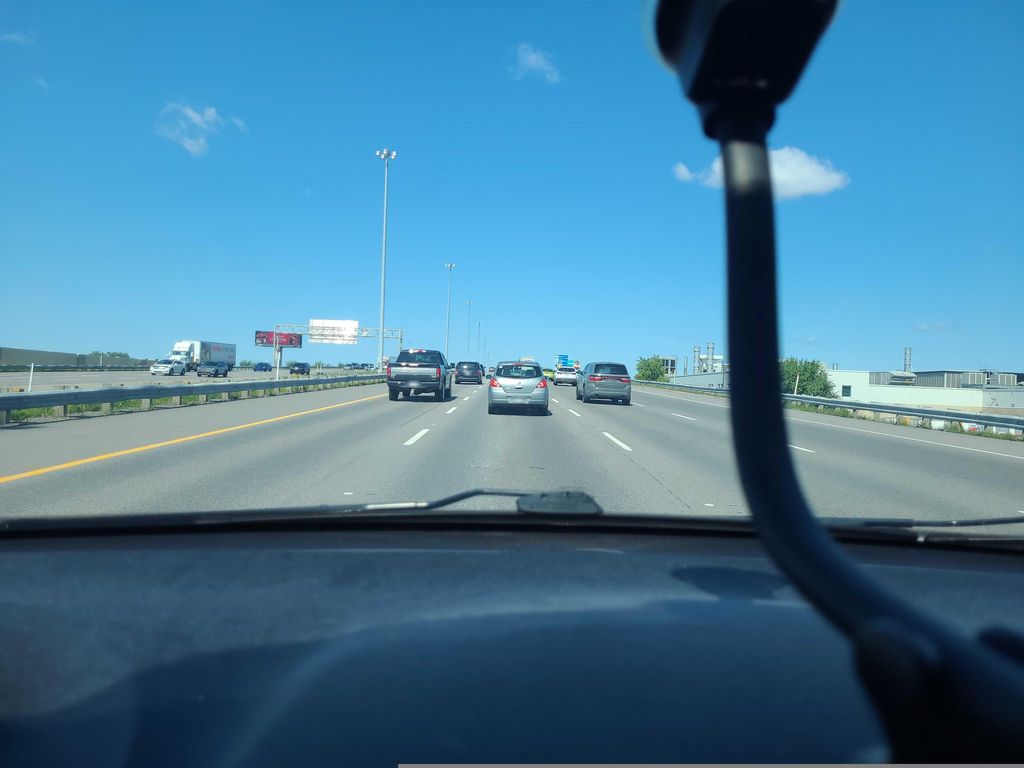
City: montreal